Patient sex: M
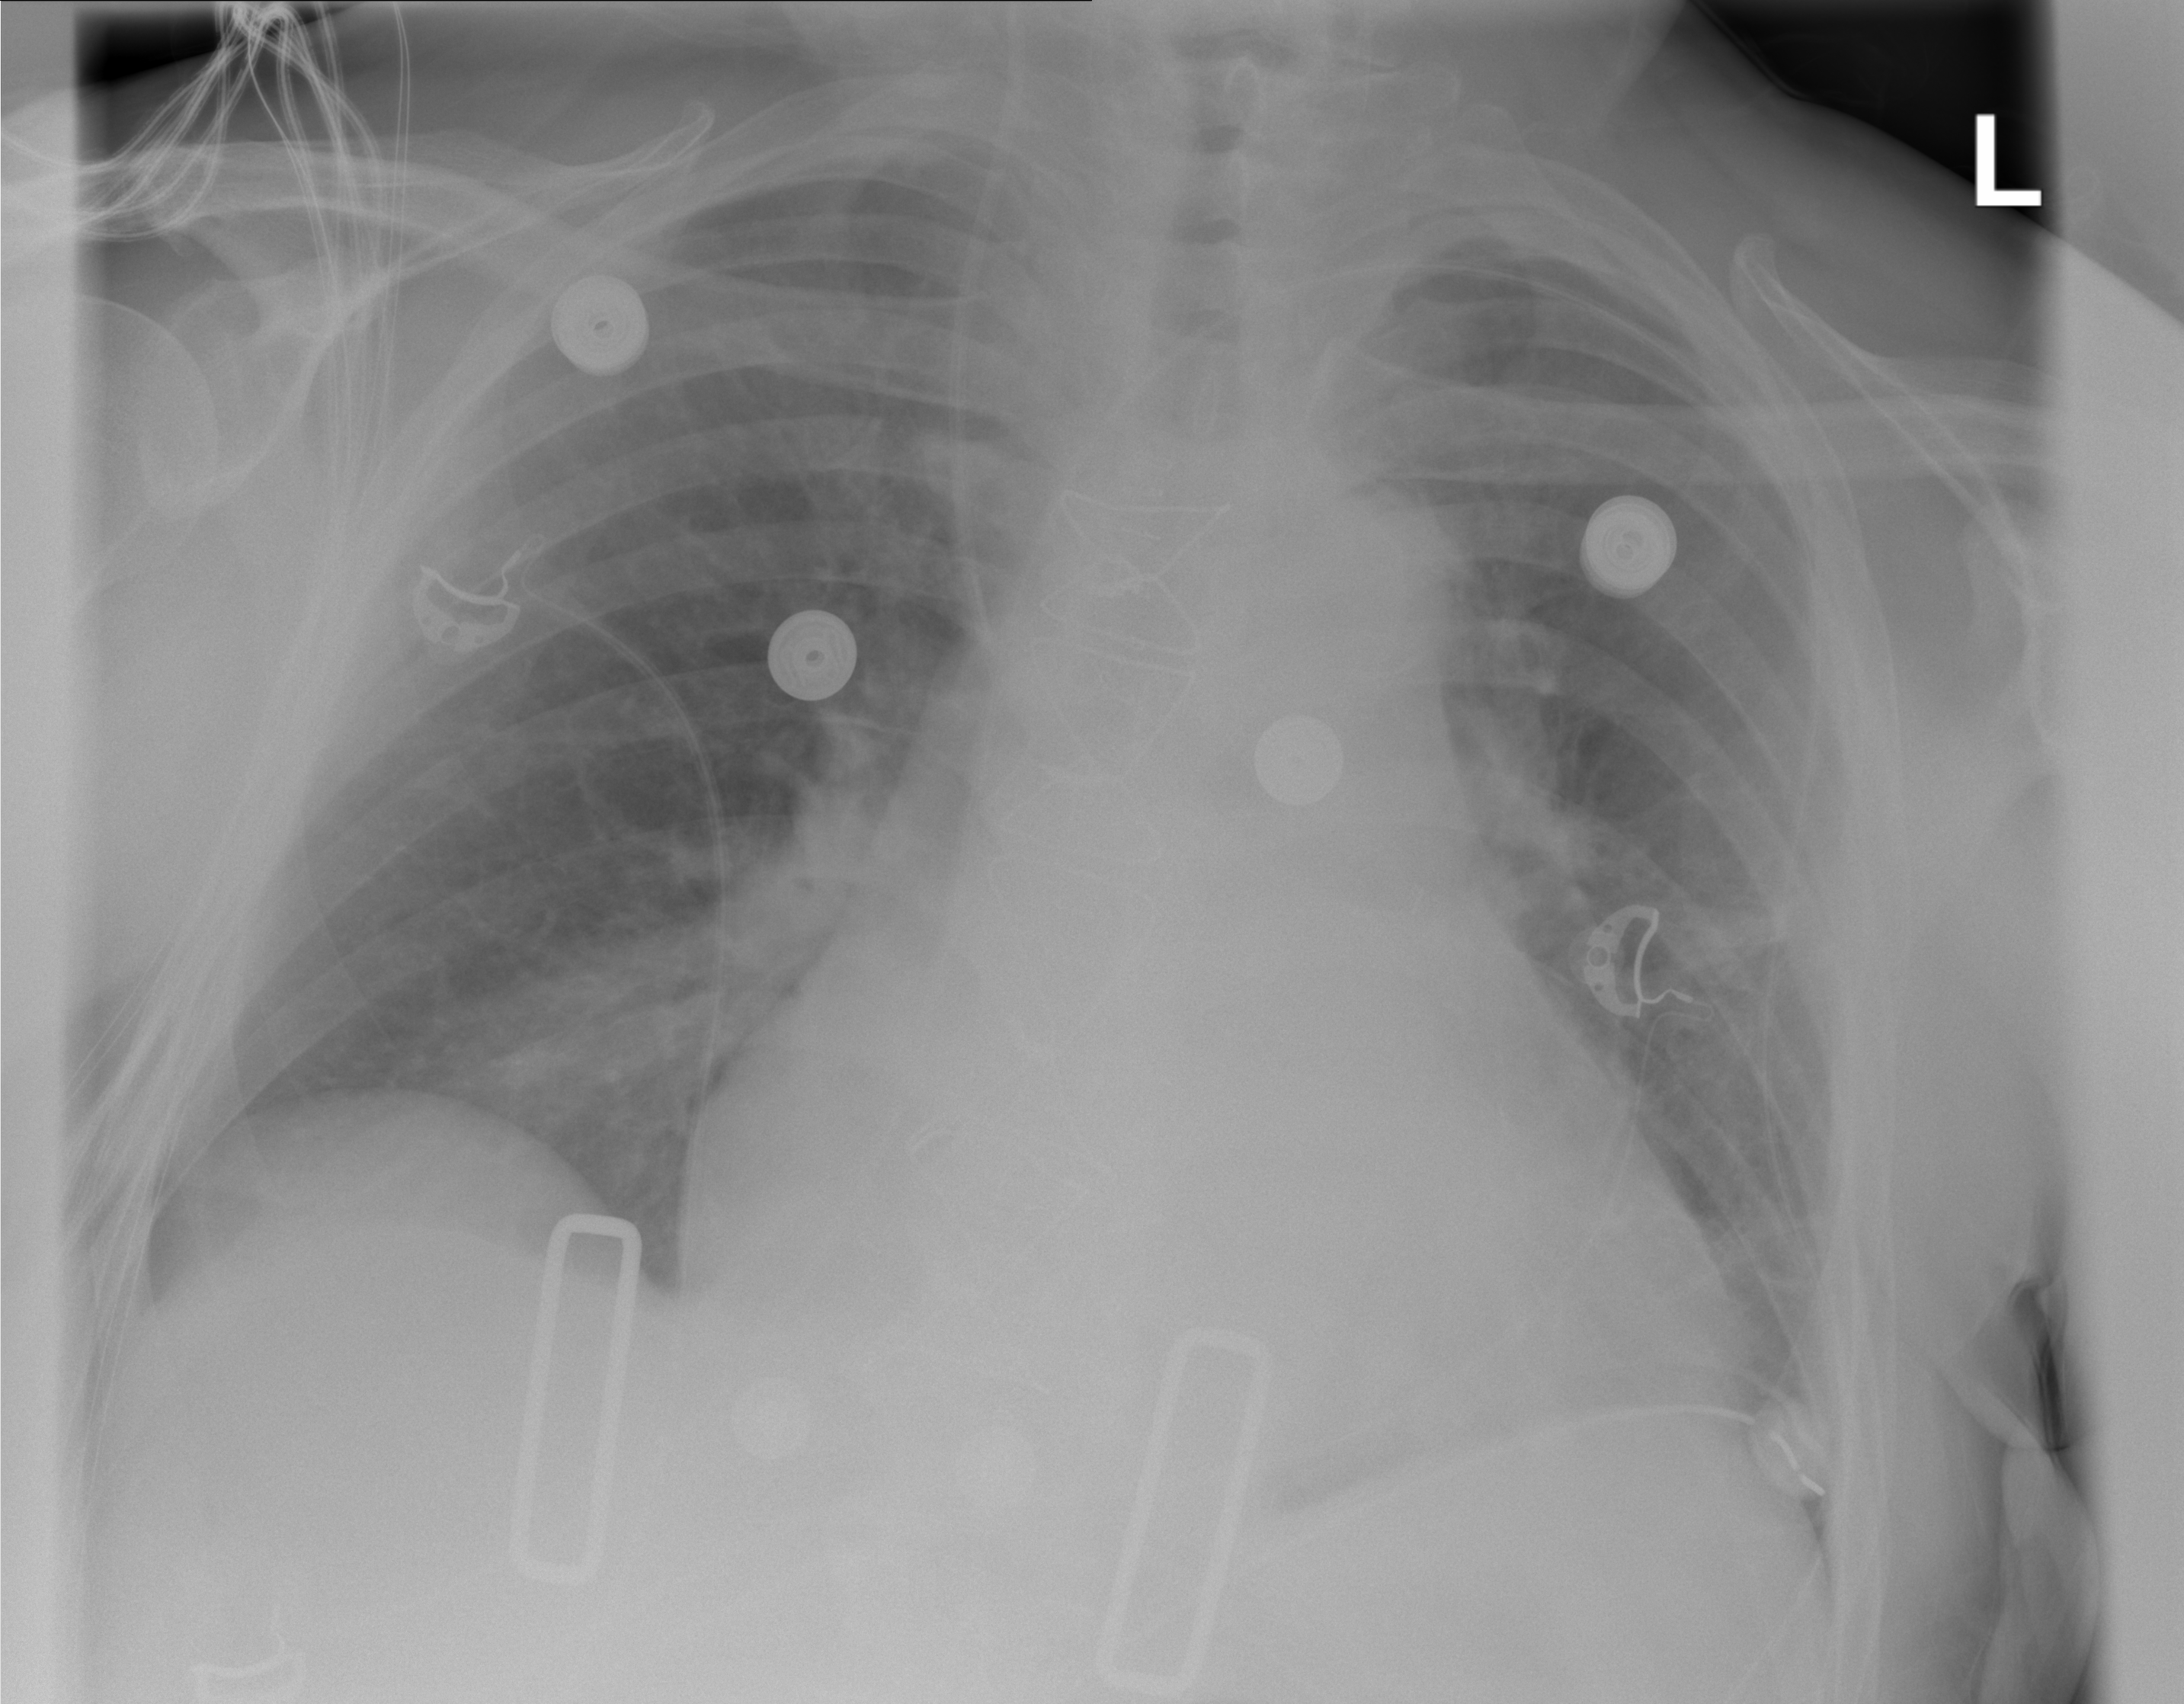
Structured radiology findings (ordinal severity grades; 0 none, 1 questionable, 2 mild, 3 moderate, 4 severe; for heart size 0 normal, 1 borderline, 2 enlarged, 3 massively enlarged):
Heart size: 3
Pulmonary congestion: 2
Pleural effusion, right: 1
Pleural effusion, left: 0
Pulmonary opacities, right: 0
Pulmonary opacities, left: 0
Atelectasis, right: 0
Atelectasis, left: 2